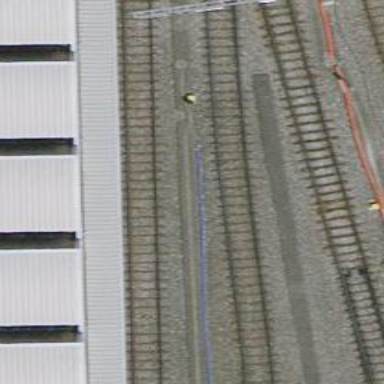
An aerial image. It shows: Single-track electrified railway yard with contact line electrification.